Question: Count the number of objects in the diagram.
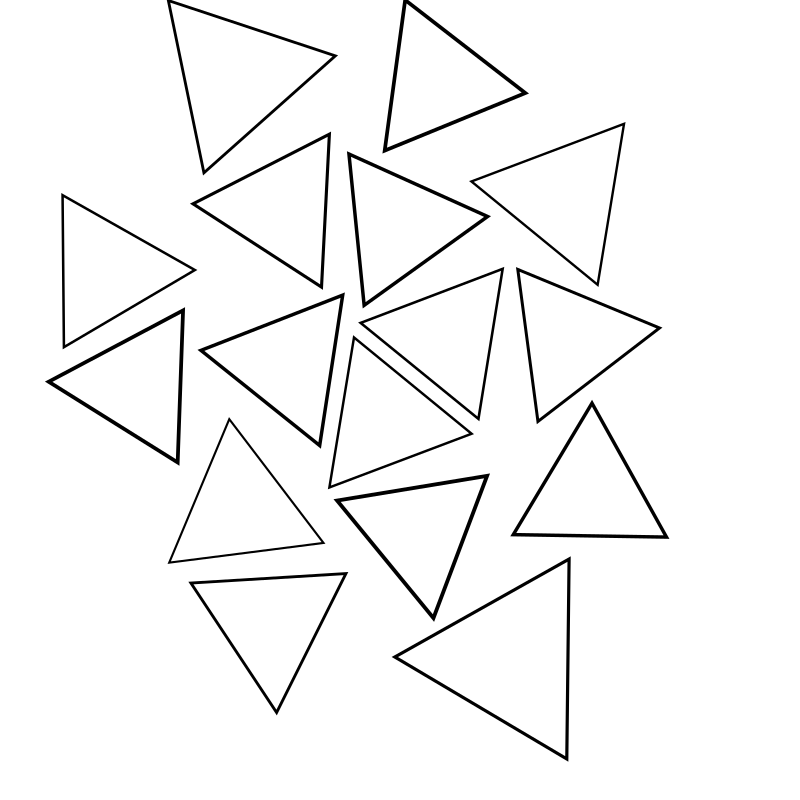
Answer: 16